Question: I'm trying to sort two columns with angular js, column average and another time in seconds, but the seconds not sorted correctly.
I currently returns this:

I'm doing something as a ranking.
my html:
'''
<tr ng-repeat="user in ranking | orderBy:['-promedio','tiempo']" >
<td >{{ user.usuario }}</td>
<td > {{ user.promedio }} </td>
<td > {{ user.tiempo}} </td>
</tr>
'''
my ctrl:
'EncuestApp.controller('ResultadoCtrl', function ($scope) { $scope.ranking =[ { "id":"5", "tiempo":"15.737", "promedio":"0.4", "usuario":"rfmartinez" }, { "id":"6", "tiempo":"35.694", "promedio":"0.8", "usuario":"mm" }, { "id":"7", "tiempo":"303.328", "promedio":"0.8", "usuario":"mn" }, { "id":"8", "tiempo":"40.327", "promedio":"0.8", "usuario":"mnn" } ]; });'
which is the best way to solve it?
thanks
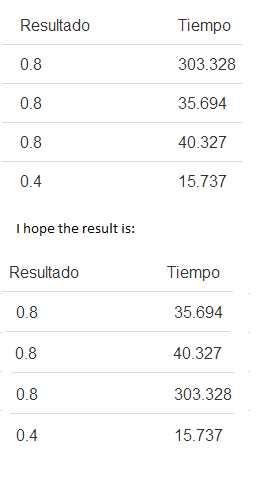
Answer: You have stored all numbers as strings (e.g. '"10.5"' instead of just '10.5'). Therefore AngularJS sorts your entries by the textual representation of the numbers. Change all numbers to actual numbers in your data model:
'''
EncuestApp.controller('ResultadoCtrl', function ($scope) {
$scope.ranking =[
{
"id": 5,
"tiempo": 15.737,
"promedio": 0.4,
"usuario": "rfmartinez"
},
{
"id": 6,
"tiempo": 35.694,
"promedio": 0.8,
"usuario": "mm"
},
{
"id": 7,
"tiempo": 303.328,
"promedio": 0.8,
"usuario": "mn"
},
{
"id": 8,
"tiempo": 40.327,
"promedio": 0.8,
"usuario": "mnn"
}
];
});
'''